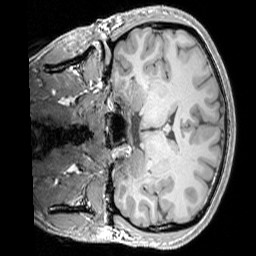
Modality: T1w
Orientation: coronal
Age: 24
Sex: male
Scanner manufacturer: siemens
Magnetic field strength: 3 T
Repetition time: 1.83 s
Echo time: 0.00303 s